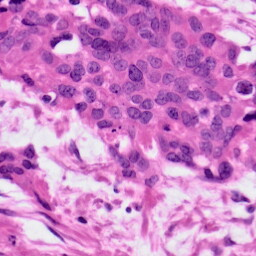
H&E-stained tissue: Ovarian